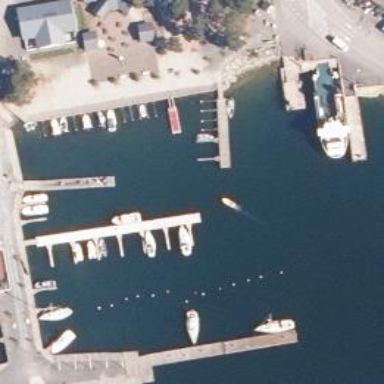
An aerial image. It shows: Man-made pier.